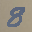
Label: 8